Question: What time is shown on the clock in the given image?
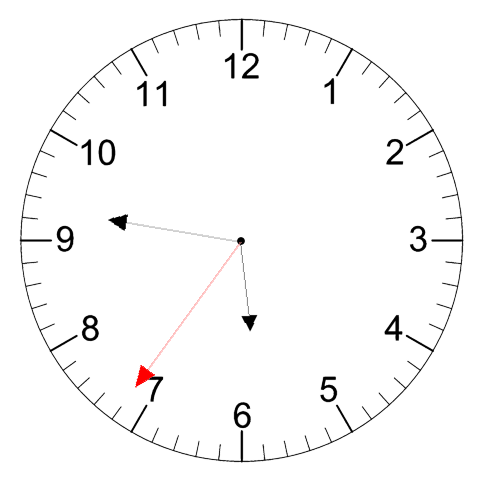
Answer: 05:46:36